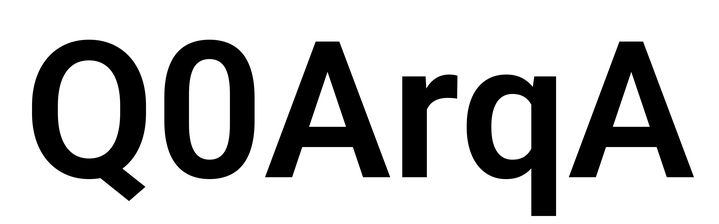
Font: Roboto_SemiBold